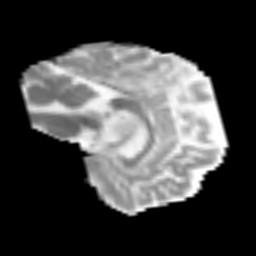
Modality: MD
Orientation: sagittal
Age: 58
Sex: male
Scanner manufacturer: siemens
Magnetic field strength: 3 T
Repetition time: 3.2 s
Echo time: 0.081 s